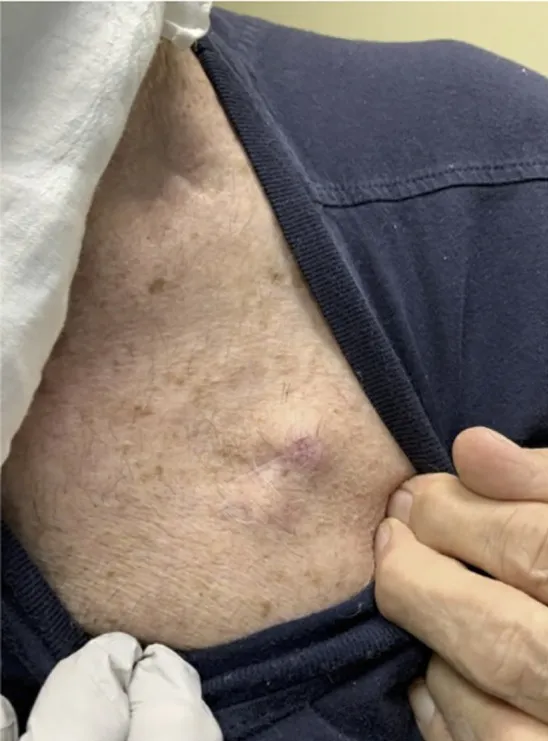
Image of left chest wall lesion.
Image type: medical_photograph (skin_photograph)